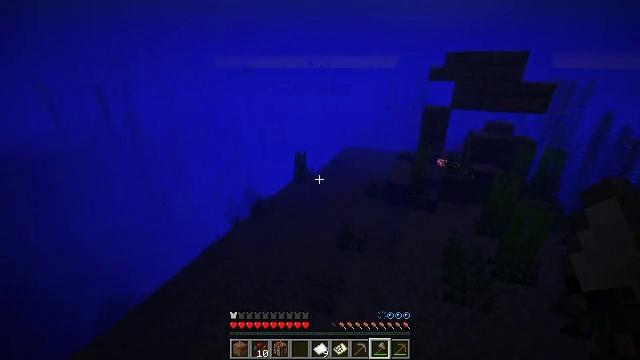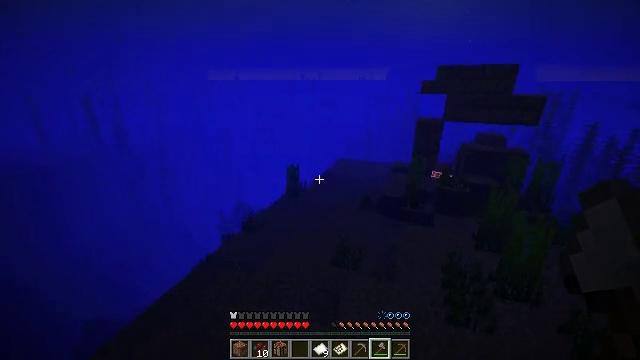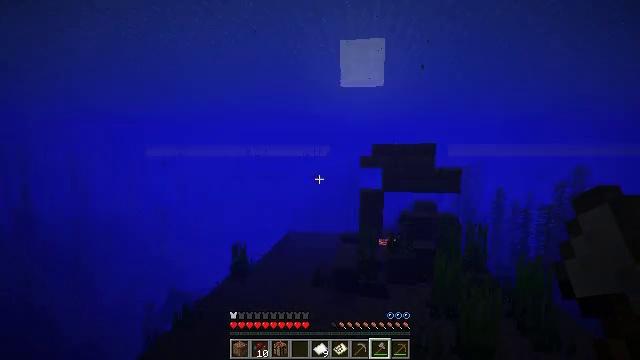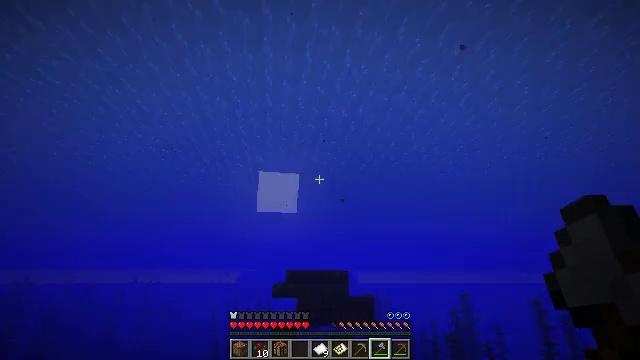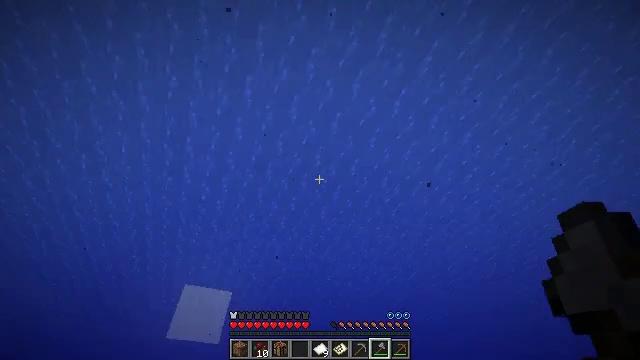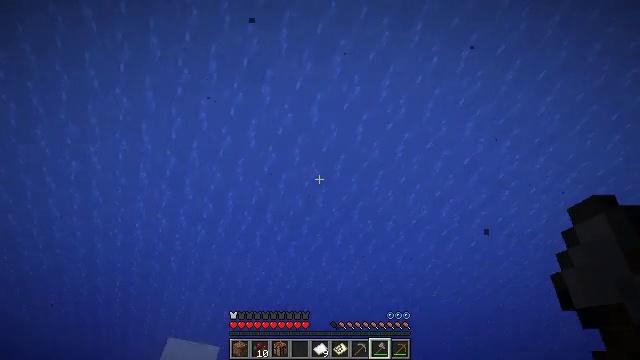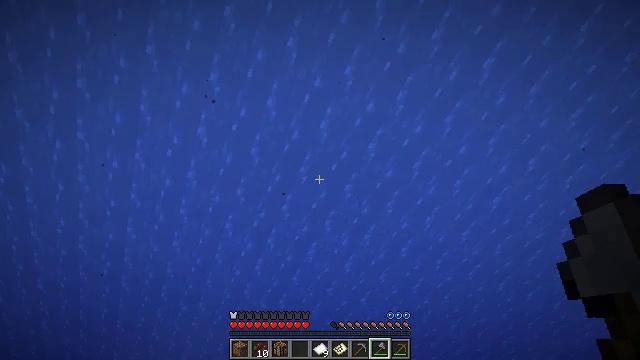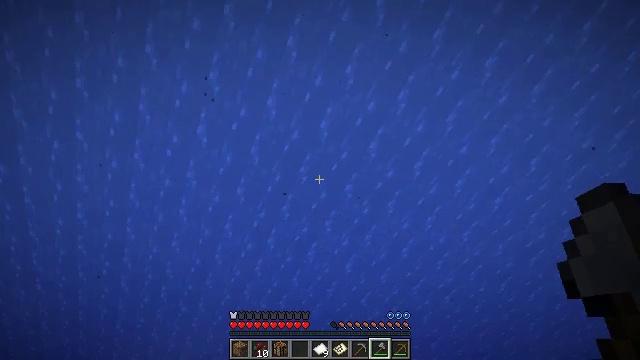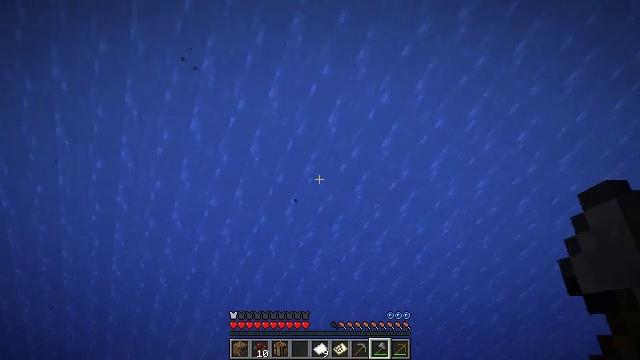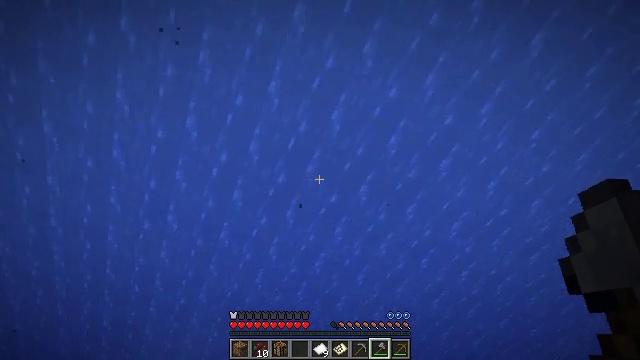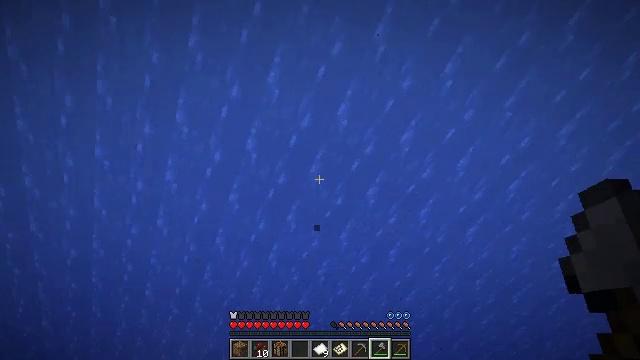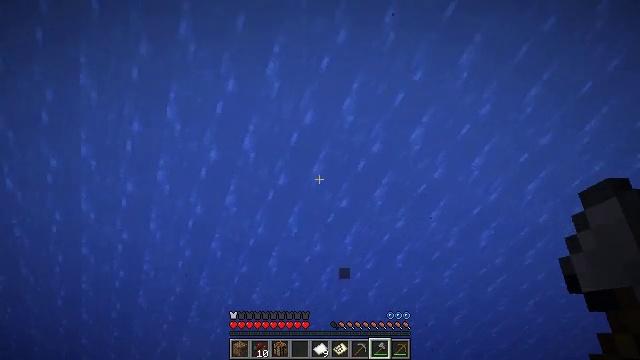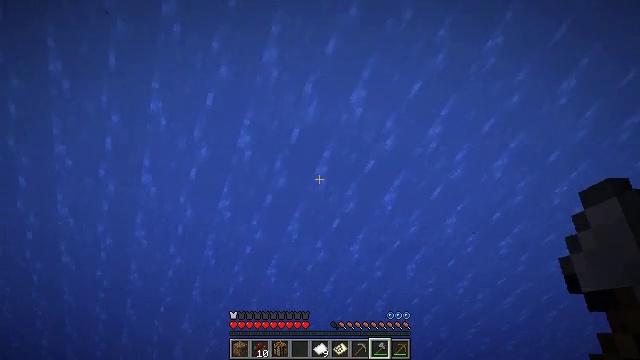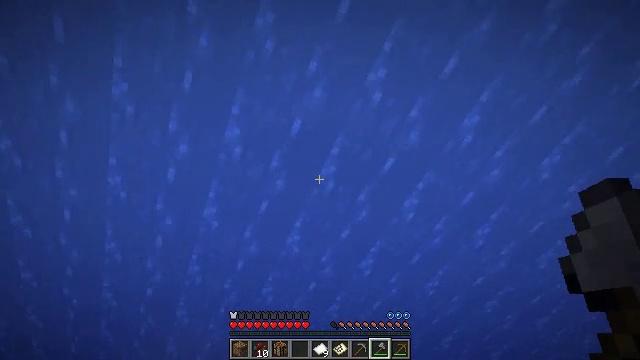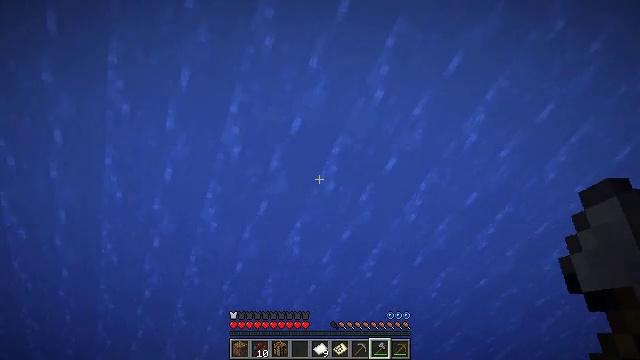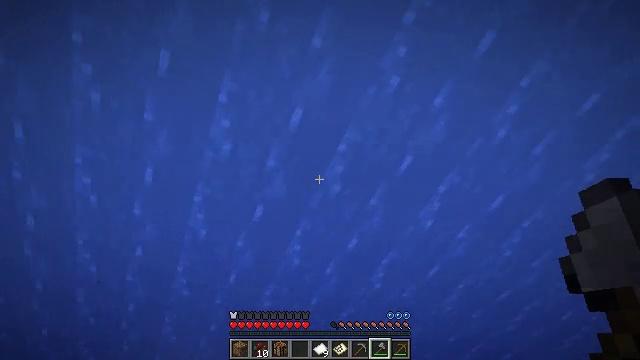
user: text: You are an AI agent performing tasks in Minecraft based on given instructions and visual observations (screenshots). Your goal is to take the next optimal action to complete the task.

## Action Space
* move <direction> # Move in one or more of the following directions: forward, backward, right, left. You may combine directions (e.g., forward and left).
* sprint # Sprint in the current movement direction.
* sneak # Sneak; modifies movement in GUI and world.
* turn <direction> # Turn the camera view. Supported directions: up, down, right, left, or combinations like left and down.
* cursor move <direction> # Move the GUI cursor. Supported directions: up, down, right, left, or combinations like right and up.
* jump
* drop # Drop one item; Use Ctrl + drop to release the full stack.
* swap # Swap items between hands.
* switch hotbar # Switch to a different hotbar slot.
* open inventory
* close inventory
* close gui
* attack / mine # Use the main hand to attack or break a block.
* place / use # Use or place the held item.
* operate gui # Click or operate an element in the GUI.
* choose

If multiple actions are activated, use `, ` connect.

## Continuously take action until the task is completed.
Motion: motion action
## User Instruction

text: Mine seagrass underwater.
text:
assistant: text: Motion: move forward, turn right and up, jump
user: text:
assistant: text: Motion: move forward, turn right and up, jump
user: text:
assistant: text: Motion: move forward, turn right and up, jump
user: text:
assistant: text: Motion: move forward, turn right and up, jump
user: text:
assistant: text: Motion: move forward, turn up, jump
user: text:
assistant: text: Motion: move forward, turn up, jump
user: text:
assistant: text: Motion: move forward, jump
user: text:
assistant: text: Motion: move forward, jump
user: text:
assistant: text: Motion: move forward, jump
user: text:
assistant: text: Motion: move forward, jump
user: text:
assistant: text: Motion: move forward, jump
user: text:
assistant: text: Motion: move forward, jump
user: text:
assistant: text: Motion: move forward, jump
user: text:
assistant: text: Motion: move forward, jump
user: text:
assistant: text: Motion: move forward, jump
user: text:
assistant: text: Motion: move forward, jump
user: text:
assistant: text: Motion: move forward, jump
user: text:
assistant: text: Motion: move forward, jump
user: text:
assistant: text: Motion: move forward, turn down, jump
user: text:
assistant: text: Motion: move forward, jump
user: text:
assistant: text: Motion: move forward, jump
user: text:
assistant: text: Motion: move forward, turn down, jump
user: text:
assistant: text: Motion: move forward, turn left and down, jump
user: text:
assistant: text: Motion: move forward, turn left and down, jump
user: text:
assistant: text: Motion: move forward, turn left and down, jump
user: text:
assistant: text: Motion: move forward, turn left and down, jump
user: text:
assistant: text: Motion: move forward, turn down, jump
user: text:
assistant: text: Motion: move forward, turn right and down, jump
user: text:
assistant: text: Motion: move forward, turn down, jump
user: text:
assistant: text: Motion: move forward, turn right and down, jump